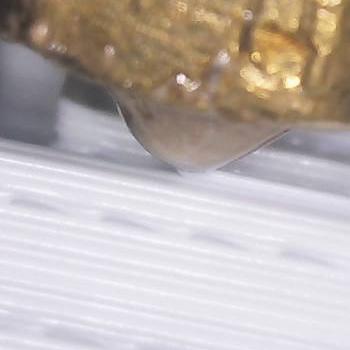
Flow rate: 59%